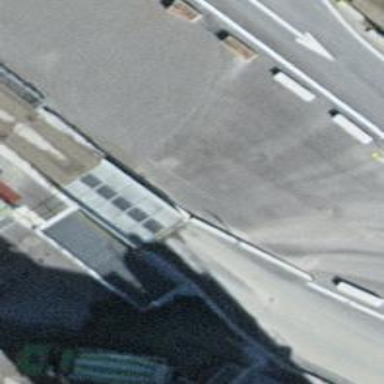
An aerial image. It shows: Asphalt road designated for service vehicles.